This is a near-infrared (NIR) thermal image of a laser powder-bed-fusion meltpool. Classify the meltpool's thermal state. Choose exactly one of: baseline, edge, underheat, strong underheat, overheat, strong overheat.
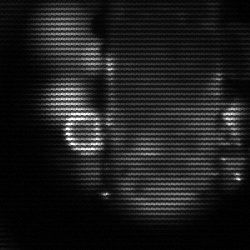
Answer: strong underheat